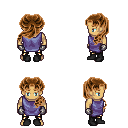
a pixel art fantasy rpg character, male body template, human, tanned skin, chain tabard jacket, gold greaves, brown princess hairstyle, metal gloves, black shoes, four views (front, back, left, right), 2x2 character sprite sheet, small pixel art, hard edges, no anti-aliasing